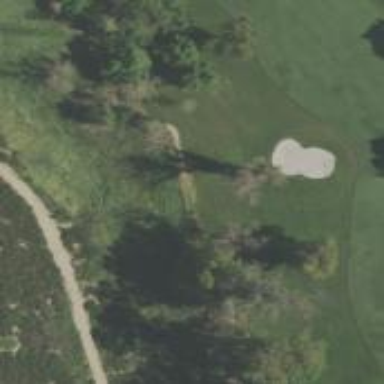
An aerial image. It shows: Scenic golf fairway.